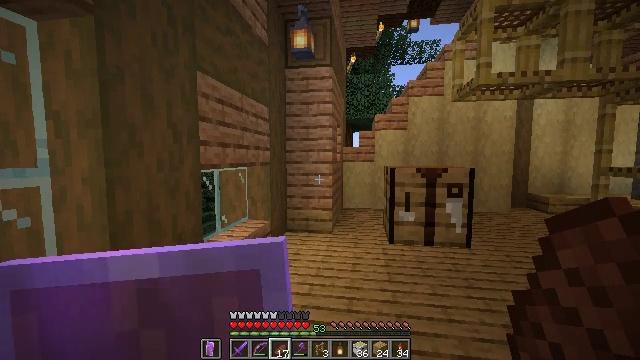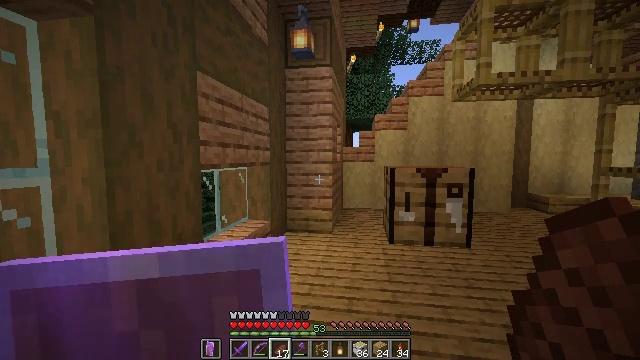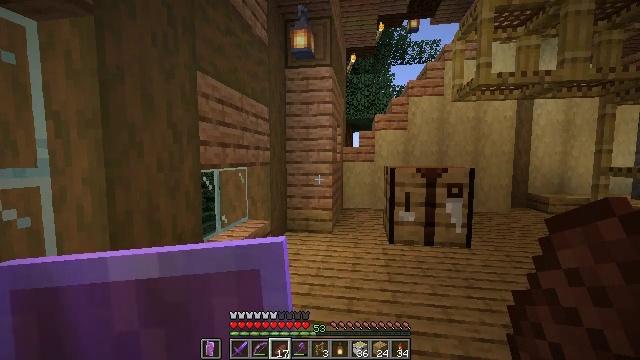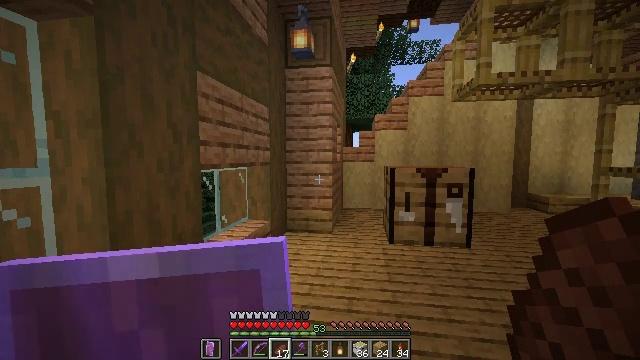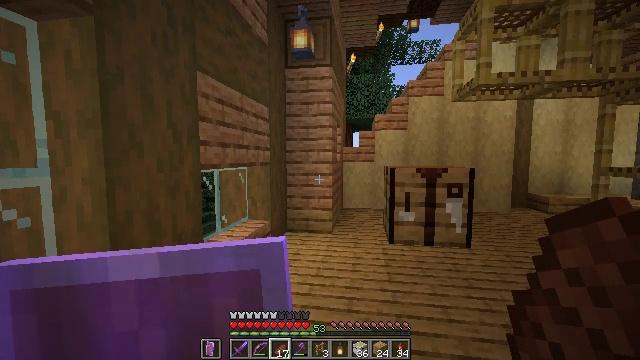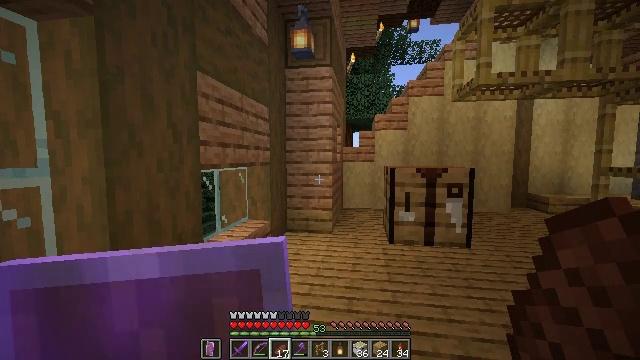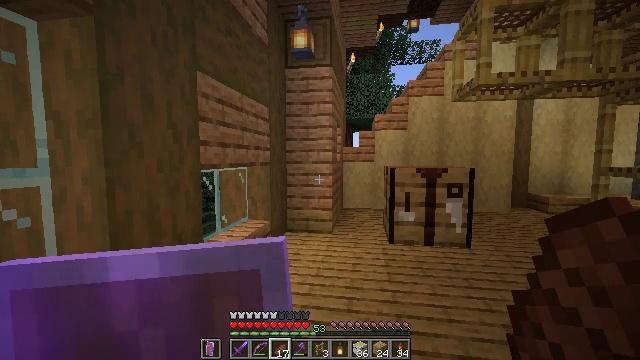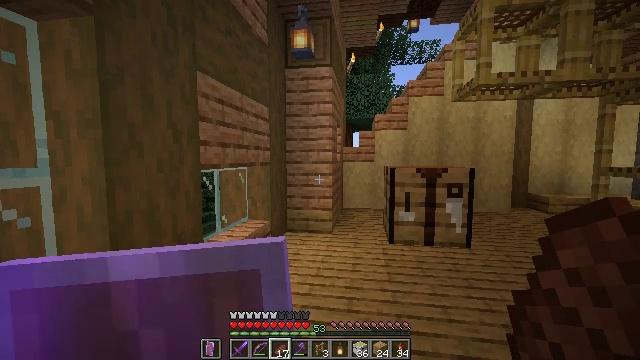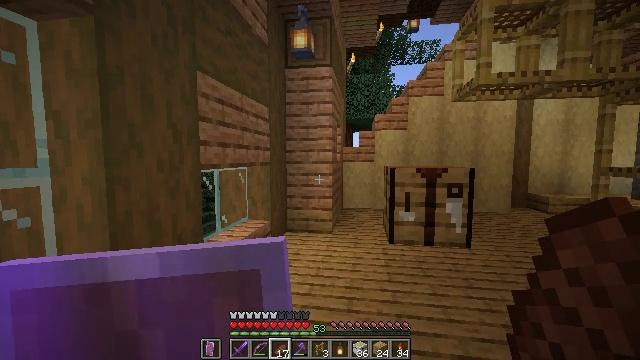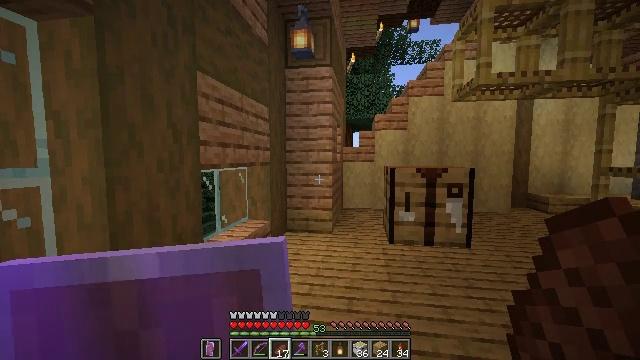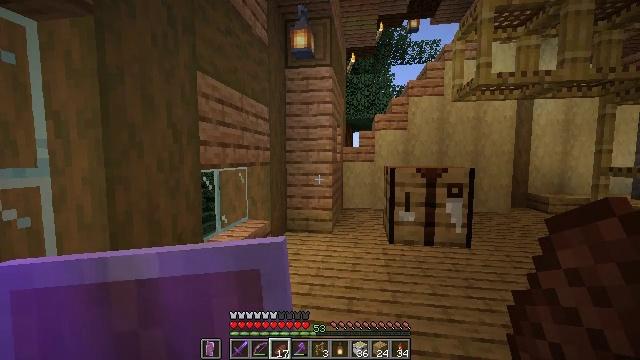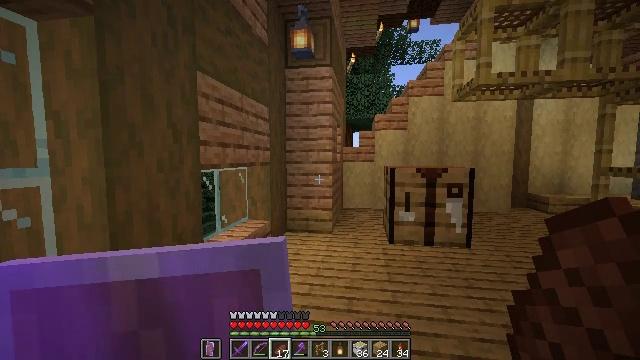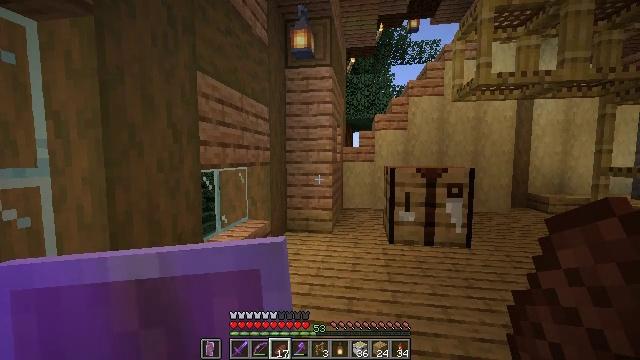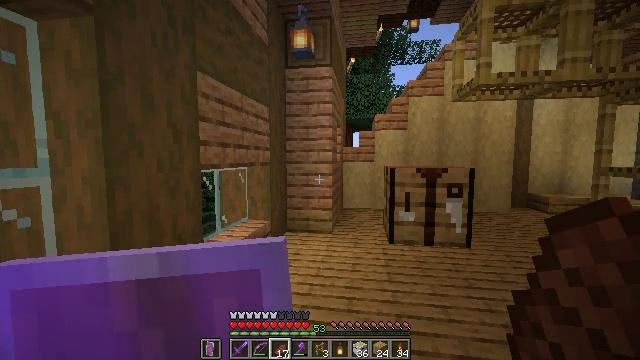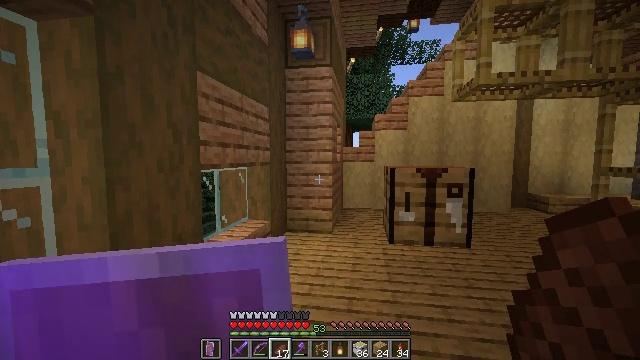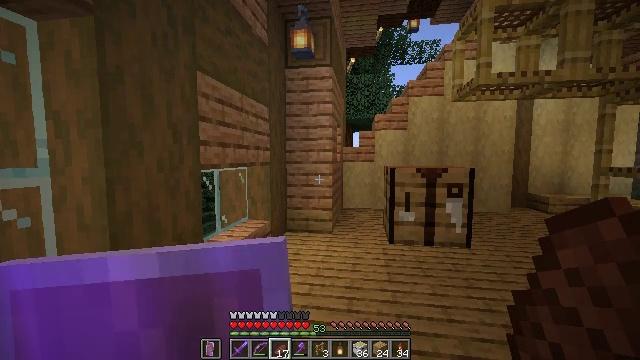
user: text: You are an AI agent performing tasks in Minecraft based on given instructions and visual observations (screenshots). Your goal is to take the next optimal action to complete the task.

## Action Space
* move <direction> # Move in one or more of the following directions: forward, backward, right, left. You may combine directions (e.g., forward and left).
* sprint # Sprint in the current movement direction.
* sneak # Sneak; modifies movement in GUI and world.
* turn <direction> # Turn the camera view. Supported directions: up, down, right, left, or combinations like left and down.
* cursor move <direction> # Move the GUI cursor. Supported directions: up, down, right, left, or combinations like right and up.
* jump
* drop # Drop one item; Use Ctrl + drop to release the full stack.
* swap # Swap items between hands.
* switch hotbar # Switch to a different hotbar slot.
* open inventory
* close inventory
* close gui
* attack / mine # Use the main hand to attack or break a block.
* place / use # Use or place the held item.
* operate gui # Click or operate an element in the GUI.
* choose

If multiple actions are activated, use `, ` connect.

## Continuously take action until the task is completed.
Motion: motion action
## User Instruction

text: Collect the stripped birch log by attacking it.
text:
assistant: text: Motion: no_op
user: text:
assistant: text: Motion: no_op
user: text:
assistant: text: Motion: no_op
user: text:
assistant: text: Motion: no_op
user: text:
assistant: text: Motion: no_op
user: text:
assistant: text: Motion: no_op
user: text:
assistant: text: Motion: no_op
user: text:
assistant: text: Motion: no_op
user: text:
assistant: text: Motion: no_op
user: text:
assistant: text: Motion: no_op
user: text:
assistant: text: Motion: no_op
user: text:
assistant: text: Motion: no_op
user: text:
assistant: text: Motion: no_op
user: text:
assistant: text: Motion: no_op
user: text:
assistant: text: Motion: no_op
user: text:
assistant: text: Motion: no_op
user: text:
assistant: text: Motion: no_op
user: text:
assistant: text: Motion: no_op
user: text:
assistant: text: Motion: no_op
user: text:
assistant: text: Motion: no_op
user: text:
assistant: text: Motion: no_op
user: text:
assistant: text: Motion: no_op
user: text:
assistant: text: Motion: no_op
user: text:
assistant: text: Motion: no_op
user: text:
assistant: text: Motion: no_op
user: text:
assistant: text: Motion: no_op
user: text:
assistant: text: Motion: no_op
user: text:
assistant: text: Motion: no_op
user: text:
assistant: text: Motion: no_op
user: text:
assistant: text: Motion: no_op